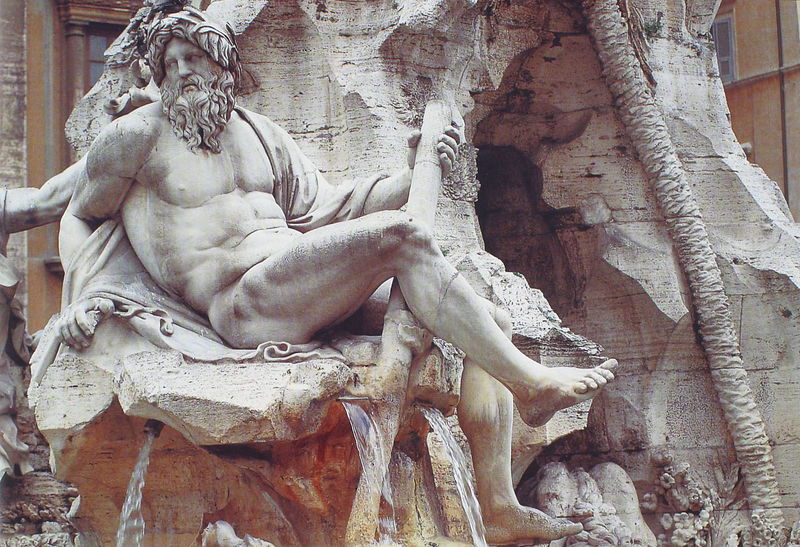
Titel: Fontana dei Quattro Fiumi (Vier-Ströme-Brunnen)
Künstler: Giovanni Lorenzo Bernini
Standort: Rom, Piazza Navona (EU - I - Latium)
Schlagwörter: akt, baum, fuß, gott, mann, nackt, wasser, grau, marmor, tuch, bart, stein, stamm, haare, sitzend, pflanzen, höhle, locken, brunnen, skulptur, statue, bein, stab, detail, muskeln, palme, stütze, kranz, rom, sandstein, stam, klassisch, michelangelo, neptun, fontana, trevi, klassisc, palmenstamm, glussgott